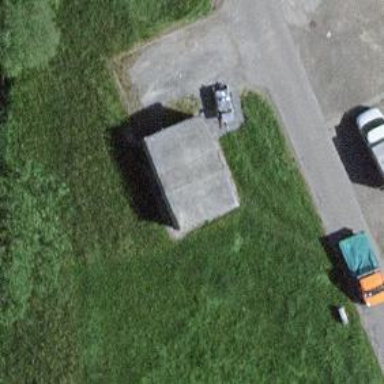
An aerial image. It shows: Transformer.